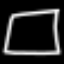
Label: square